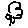
Label: flower